Question: I'm trying to build a console app to test out redis/mono communication. I've been hitting a brick wall using Monodevelop 4.0 (Xamarin Studios)+Nuget Port to work with ServiceStack.Redis on mac os.
All the solutions I've found online only say, change the ".Net 4.0 Client Profile" into ".Net 4.0 full" on visual studios. I haven't found a related function on MonoDevelop, not even sure if such an option exists. So no help there.
The error I am getting is:
"The type or namespace name 'RedisClient' could not be found. Are you missing a using directive or an assembly reference?"
The screencap below shows the missing references, even though it is clearly in the reference folder :(. It is very puzzling.
Has anyone had a similar problem? Any help would be appreciated.

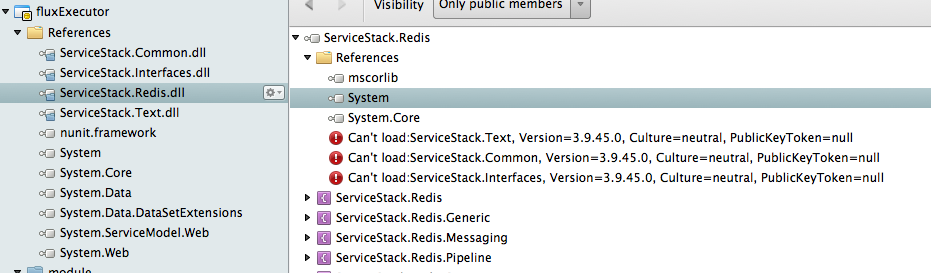
Answer: I think this is generally an issue with lagging version numbers on .
For example, here's an example that can reproduce the issue:
- 'ServiceStack.Redis''ServiceStack.Interfaces -> 3.9.45'- But you've actually pulled the latest versions of:'ServiceStack.Interfaces' 'ServiceStack.Common' 'ServiceStack.Text'
will have problems forwarding old references to .
So, recompiling from source will resolve the issue.
Or, ensure your references are using the same version number by opening up all (as you've done) and ensure there are no lagging version number references.

Similarly, I had a problem with 'ServiceStack.Logging.NLog' compiled against '3.9.44' packages which lead to various 'TypeLoadException's on when the head version of 'ServiceStack.*' is .